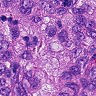
Metastatic tissue present: yes